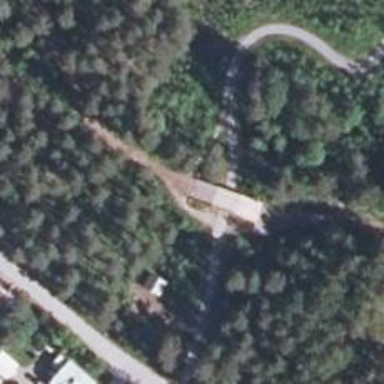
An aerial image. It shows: Track road on bridge with grade 2 track surface. The track is of nordic type and is groomed for classic and skating styles.